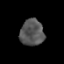
Tissue: prostate
Cell type: Epithelial cells
Senescence score: 0.3128
Nuclear area (px): 616
Mean DAPI intensity: 86.588